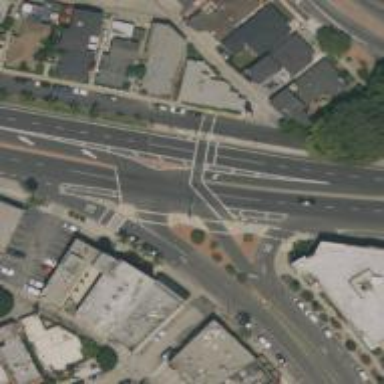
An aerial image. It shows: Crossing on the road with line markings.